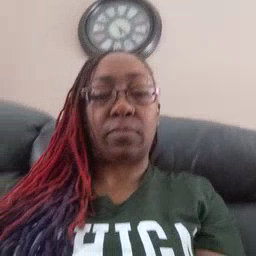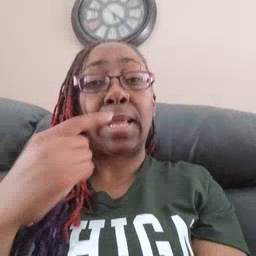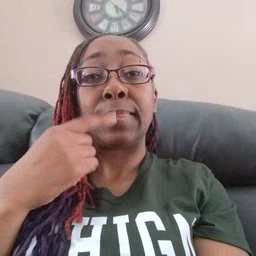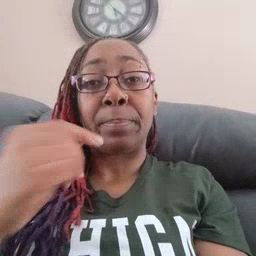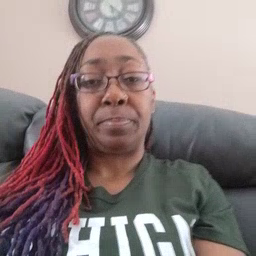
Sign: lips